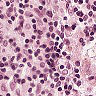
Metastatic tissue present: no